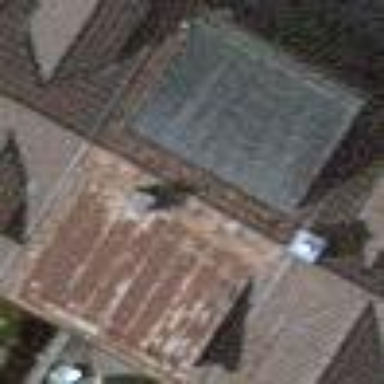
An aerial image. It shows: Terrace building with gabled roof.